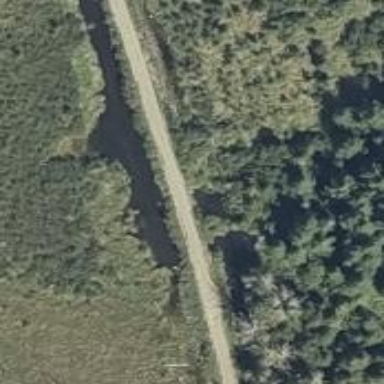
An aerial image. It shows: Culvert tunnel under river.